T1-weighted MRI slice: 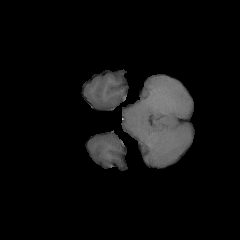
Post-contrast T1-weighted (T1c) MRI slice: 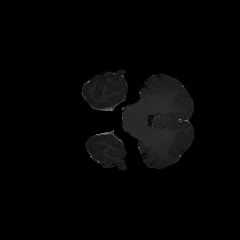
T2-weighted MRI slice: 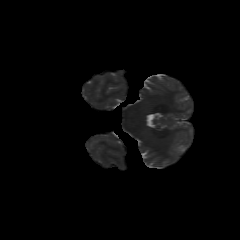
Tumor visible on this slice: no